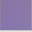
Piece: xx